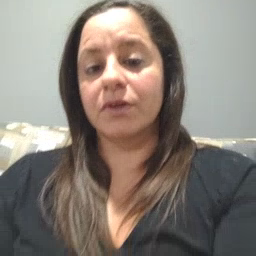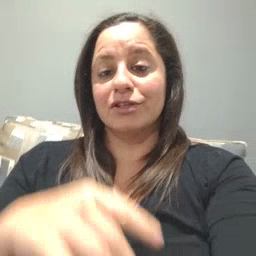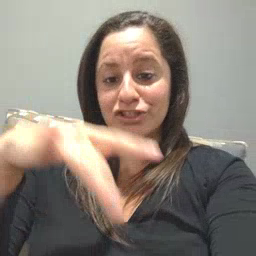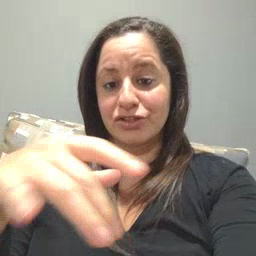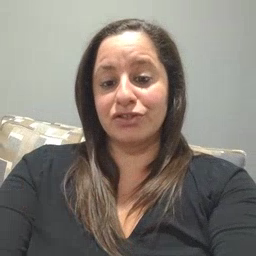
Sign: touch